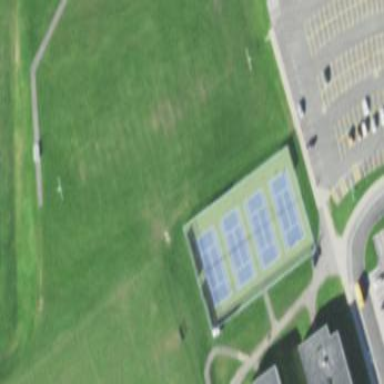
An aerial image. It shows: Tennis court in leisure pitch.